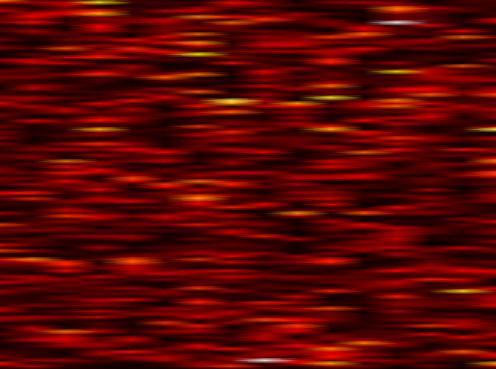
Label: FBMC